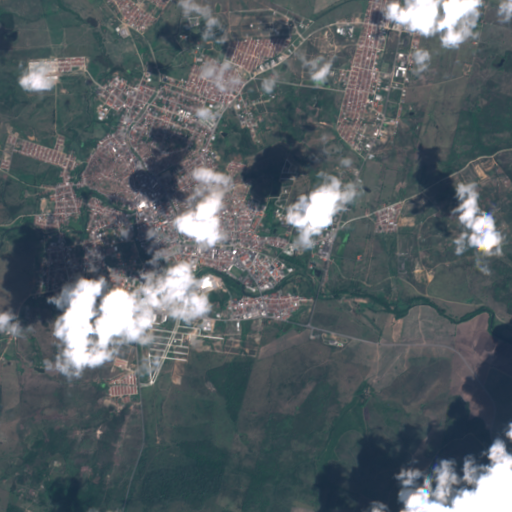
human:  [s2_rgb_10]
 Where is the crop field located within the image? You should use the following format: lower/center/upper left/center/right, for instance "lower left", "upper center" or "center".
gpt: The crop field is located in the lower center of the image.
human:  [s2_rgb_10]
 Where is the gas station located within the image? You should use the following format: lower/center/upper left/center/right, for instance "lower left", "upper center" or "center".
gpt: The gas station is located in the center of the image.
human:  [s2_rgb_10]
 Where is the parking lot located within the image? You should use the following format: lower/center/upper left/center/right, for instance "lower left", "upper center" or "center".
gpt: The parking lot is located in the upper right of the image.
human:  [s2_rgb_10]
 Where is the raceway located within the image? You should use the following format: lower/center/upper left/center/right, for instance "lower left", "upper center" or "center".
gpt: The raceway is located in the center of the image.
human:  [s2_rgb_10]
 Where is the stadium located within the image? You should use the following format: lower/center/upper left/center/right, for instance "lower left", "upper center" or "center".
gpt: The stadium is located in the center of the image.
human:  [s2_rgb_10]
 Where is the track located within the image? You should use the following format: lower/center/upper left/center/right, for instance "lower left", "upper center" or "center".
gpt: The track is located in the center left of the image.
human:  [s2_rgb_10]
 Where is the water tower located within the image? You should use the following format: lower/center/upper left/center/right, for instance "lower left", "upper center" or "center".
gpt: The water tower is located in the upper right of the image.
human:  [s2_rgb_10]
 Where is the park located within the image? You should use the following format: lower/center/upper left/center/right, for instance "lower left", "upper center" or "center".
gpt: There is no park in the image.